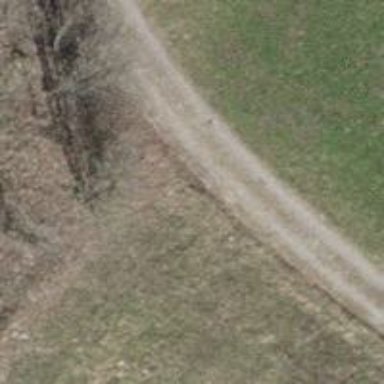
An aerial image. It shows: Gravel track with grade 4 classification.